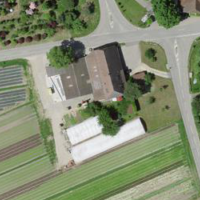
EUNIS habitat code: 54
Species observed at this site:
Euphorbia cyparissias